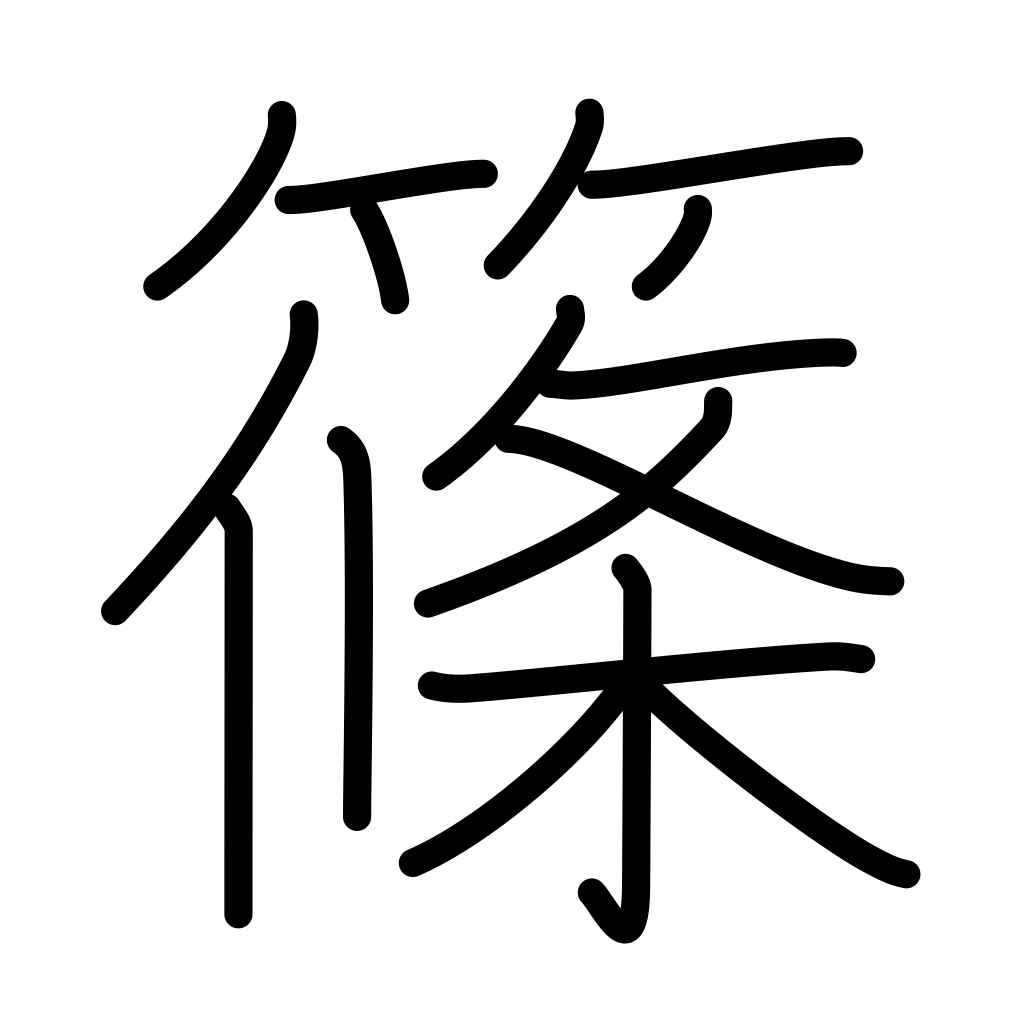
Meaning: bamboo grass